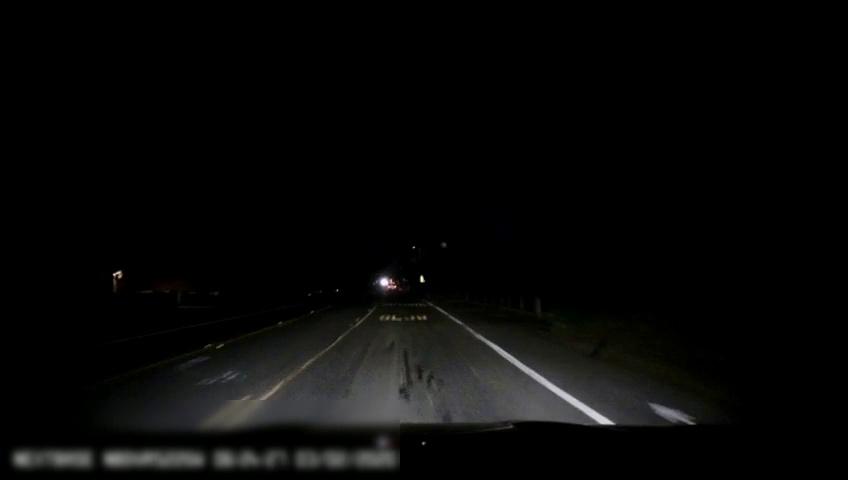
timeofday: Night
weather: Other
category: Drivable Space
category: Lanes | Current Lane
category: Lanes | Current Lane
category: Lanes | Alternate Lane
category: Lanes | Alternate Lane
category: Lanes | Alternate Lane